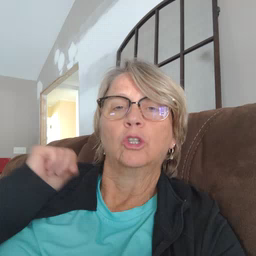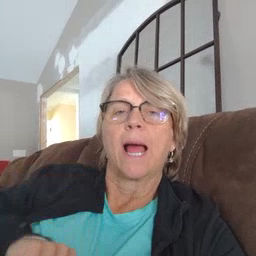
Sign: jacket